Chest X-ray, PA view. Patient: 51 years old, sex F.
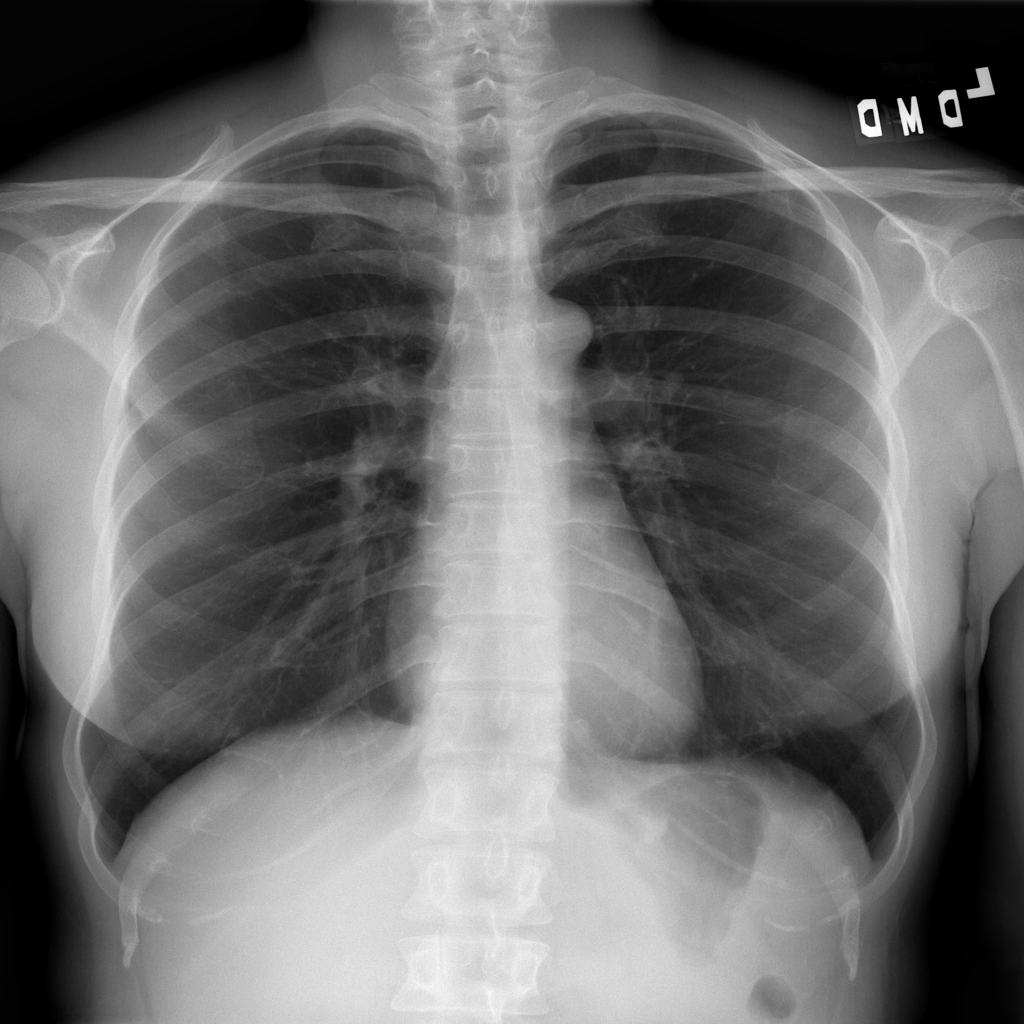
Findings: No Finding